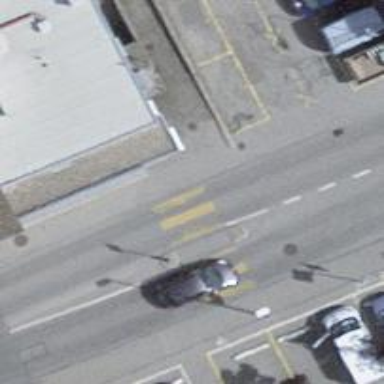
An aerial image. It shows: Uncontrolled zebra crossing with marked island on the road.